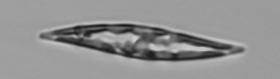
Label: Pleurosigma